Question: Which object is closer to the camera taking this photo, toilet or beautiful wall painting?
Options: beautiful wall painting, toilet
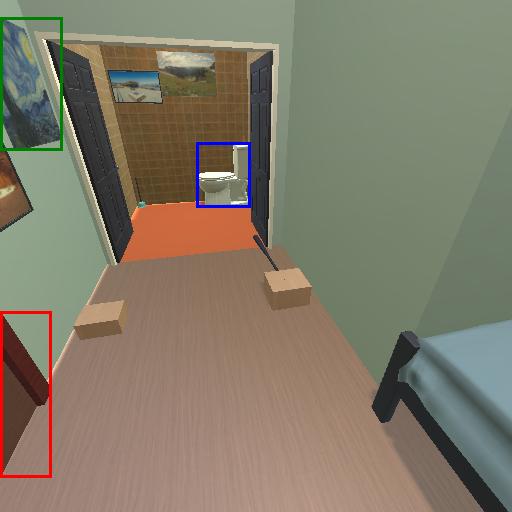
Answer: beautiful wall painting